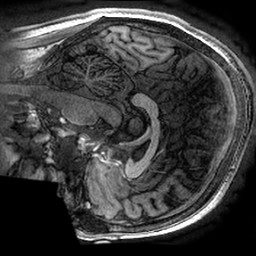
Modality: T1w
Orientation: sagittal
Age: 25
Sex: male
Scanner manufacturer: ge
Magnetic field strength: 3 T
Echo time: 0.002736 s